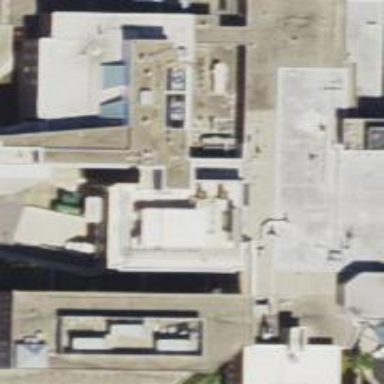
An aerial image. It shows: Hospital building with flat roof.